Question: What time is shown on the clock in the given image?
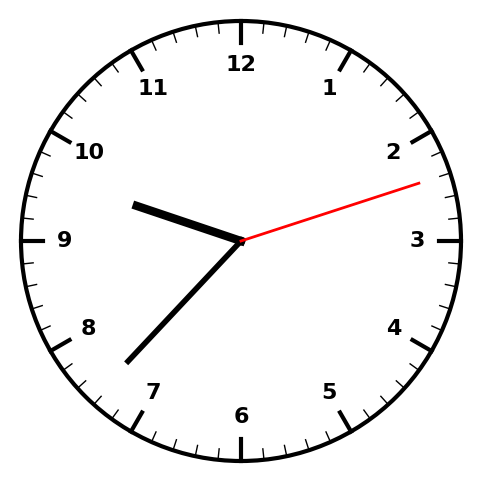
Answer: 09:37:12